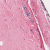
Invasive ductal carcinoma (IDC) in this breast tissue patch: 0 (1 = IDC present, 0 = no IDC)